Interaction volume radius: 5 \u00c5
Interaction volume height: 20 \u00c5
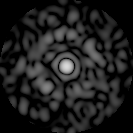
Disorder parameter: 0.8008